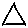
Label: triangle